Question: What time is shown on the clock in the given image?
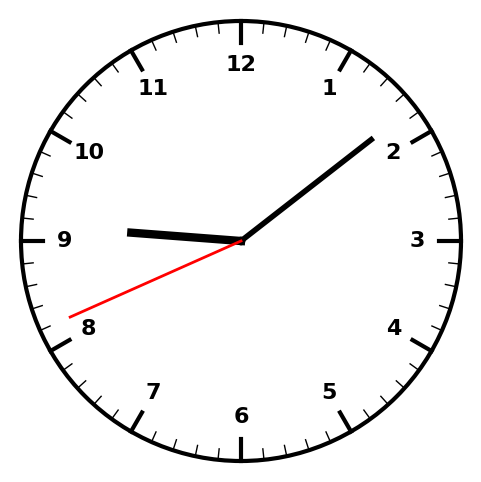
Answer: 09:08:41